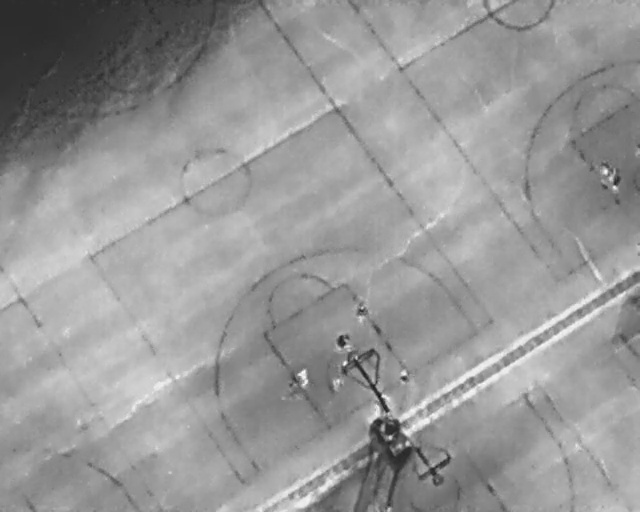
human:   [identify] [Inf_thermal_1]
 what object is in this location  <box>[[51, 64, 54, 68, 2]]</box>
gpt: <ref>1 large person at the center</ref>

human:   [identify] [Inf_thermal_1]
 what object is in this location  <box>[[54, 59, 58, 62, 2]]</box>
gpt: <ref>1 medium person at the center</ref>